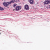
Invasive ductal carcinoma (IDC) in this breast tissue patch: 0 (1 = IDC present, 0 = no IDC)